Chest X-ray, PA view. Patient: 68 years old, sex F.
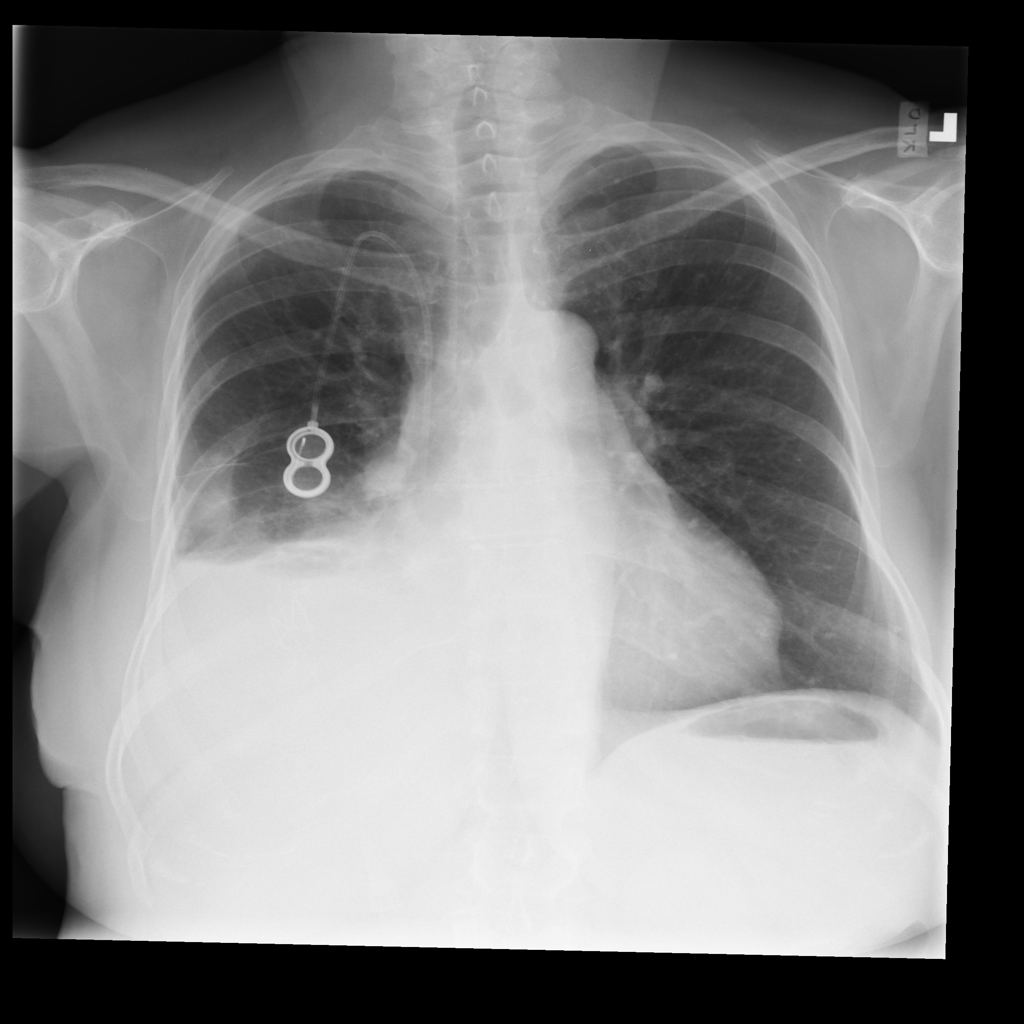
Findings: Effusion